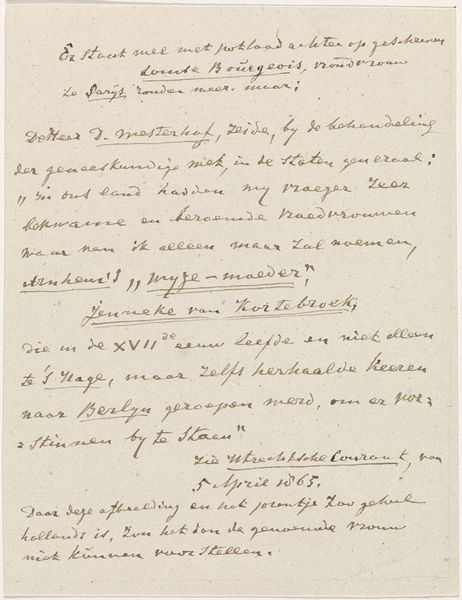
Titel: Blad met aantekeningen bij 'Portret van een vroedvrouw' door Crispijn van den Queborn
Standort: Amsterdam
Institution: Rijksmuseum
Schlagwörter: plume, encre, lettre, ecrit, 17, message, mot, souligné, soulignée